Question: Count the number of objects in the diagram.
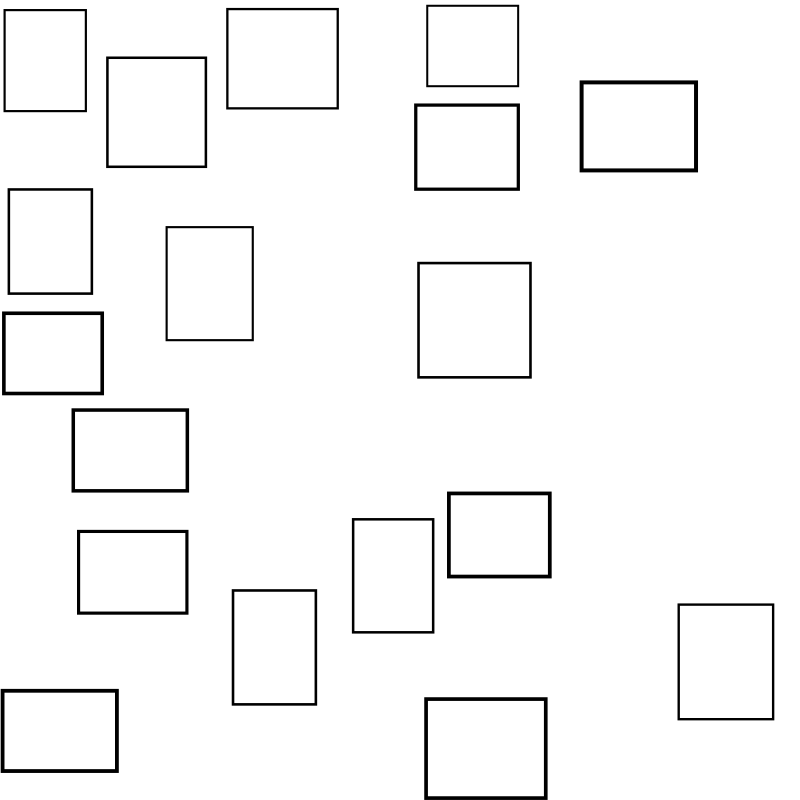
Answer: 18